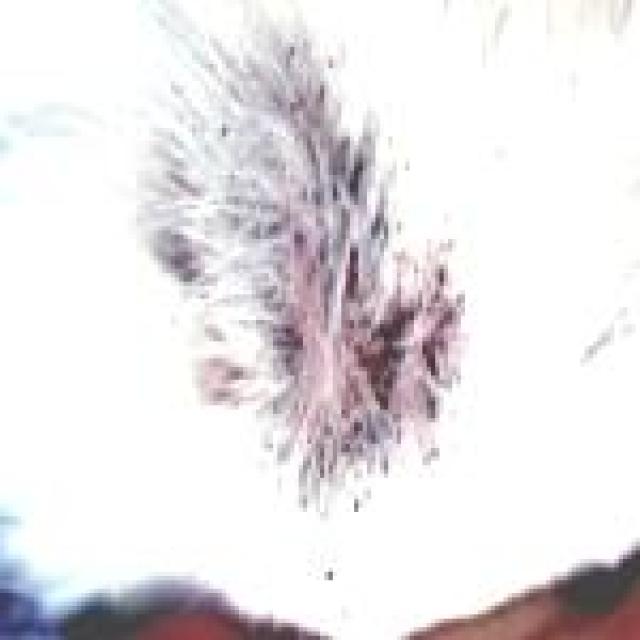
Canine fungal skin infection — characterized by alopecia, scaling, crusting, and circular lesions. Common agents include Malassezia and Candida species.